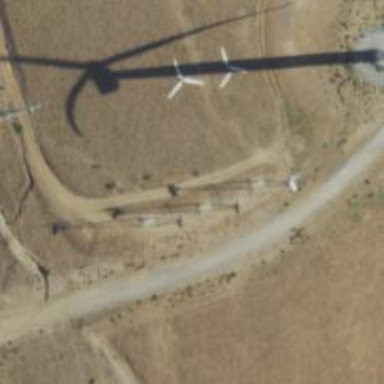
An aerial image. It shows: Wind generator powered by wind turbine.